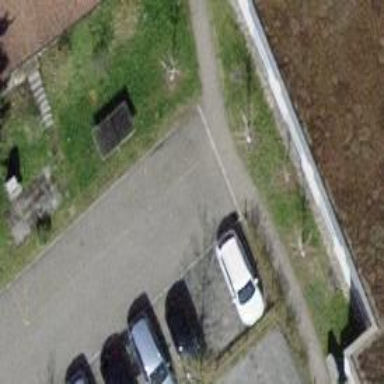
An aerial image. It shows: Road serving as parking aisle.